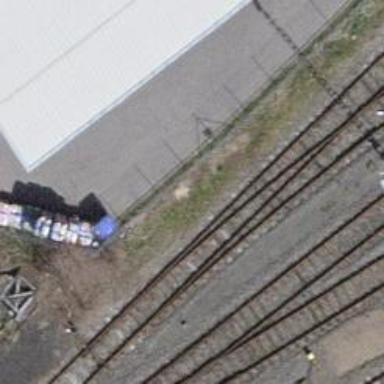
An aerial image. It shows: Siding railway track with one set of rails.